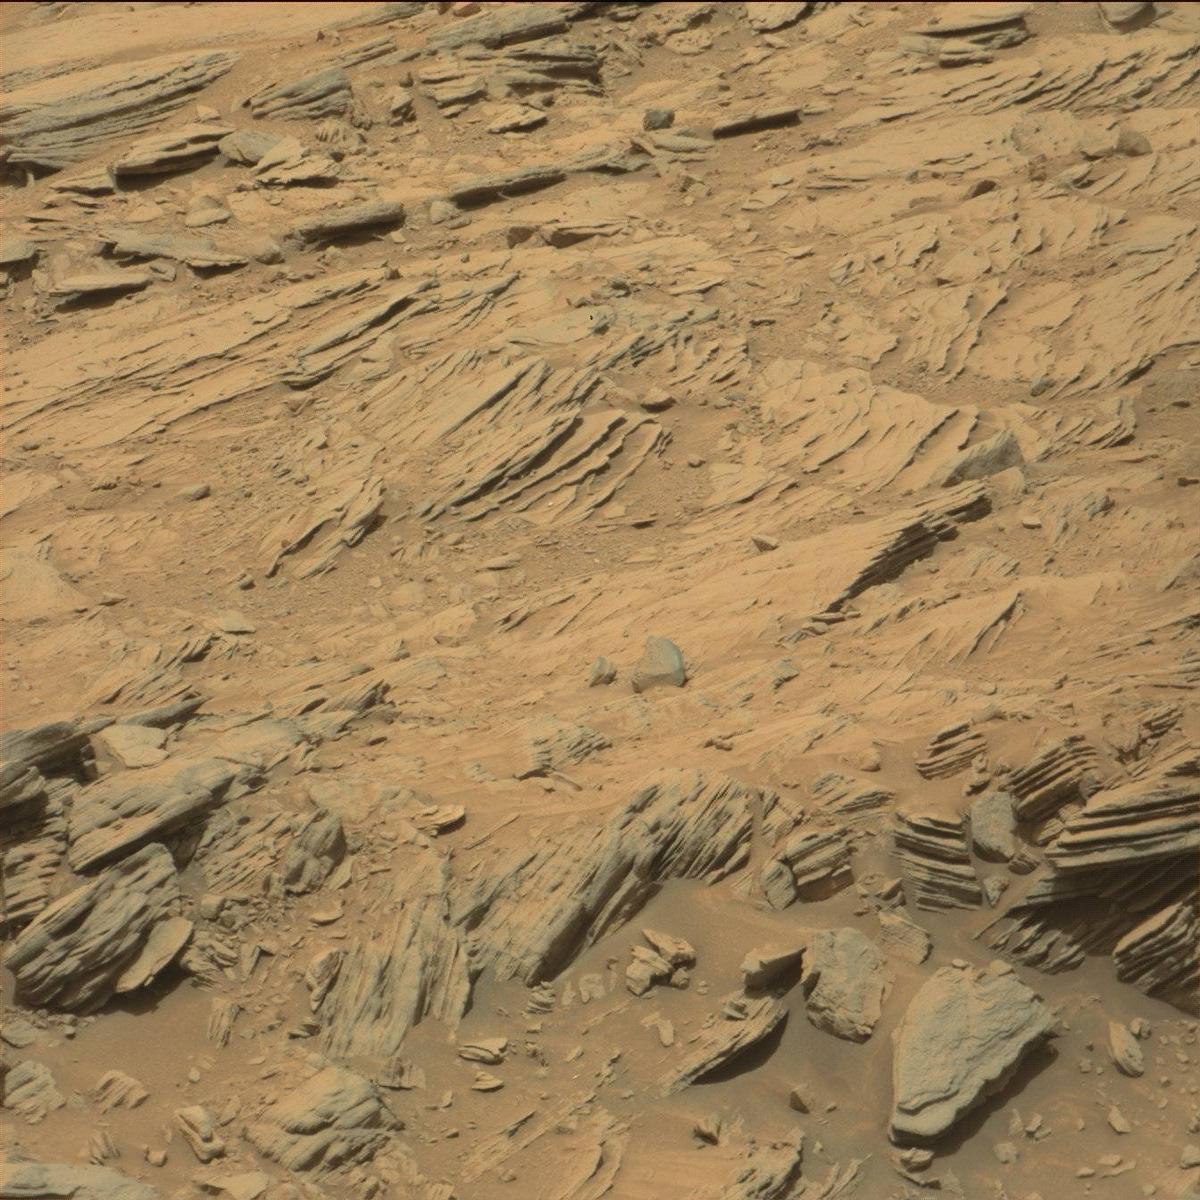
Terrain classes present: Bedrock, Sand / Soil